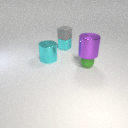
small gray rubber cube to the left of large purple metal cylinder